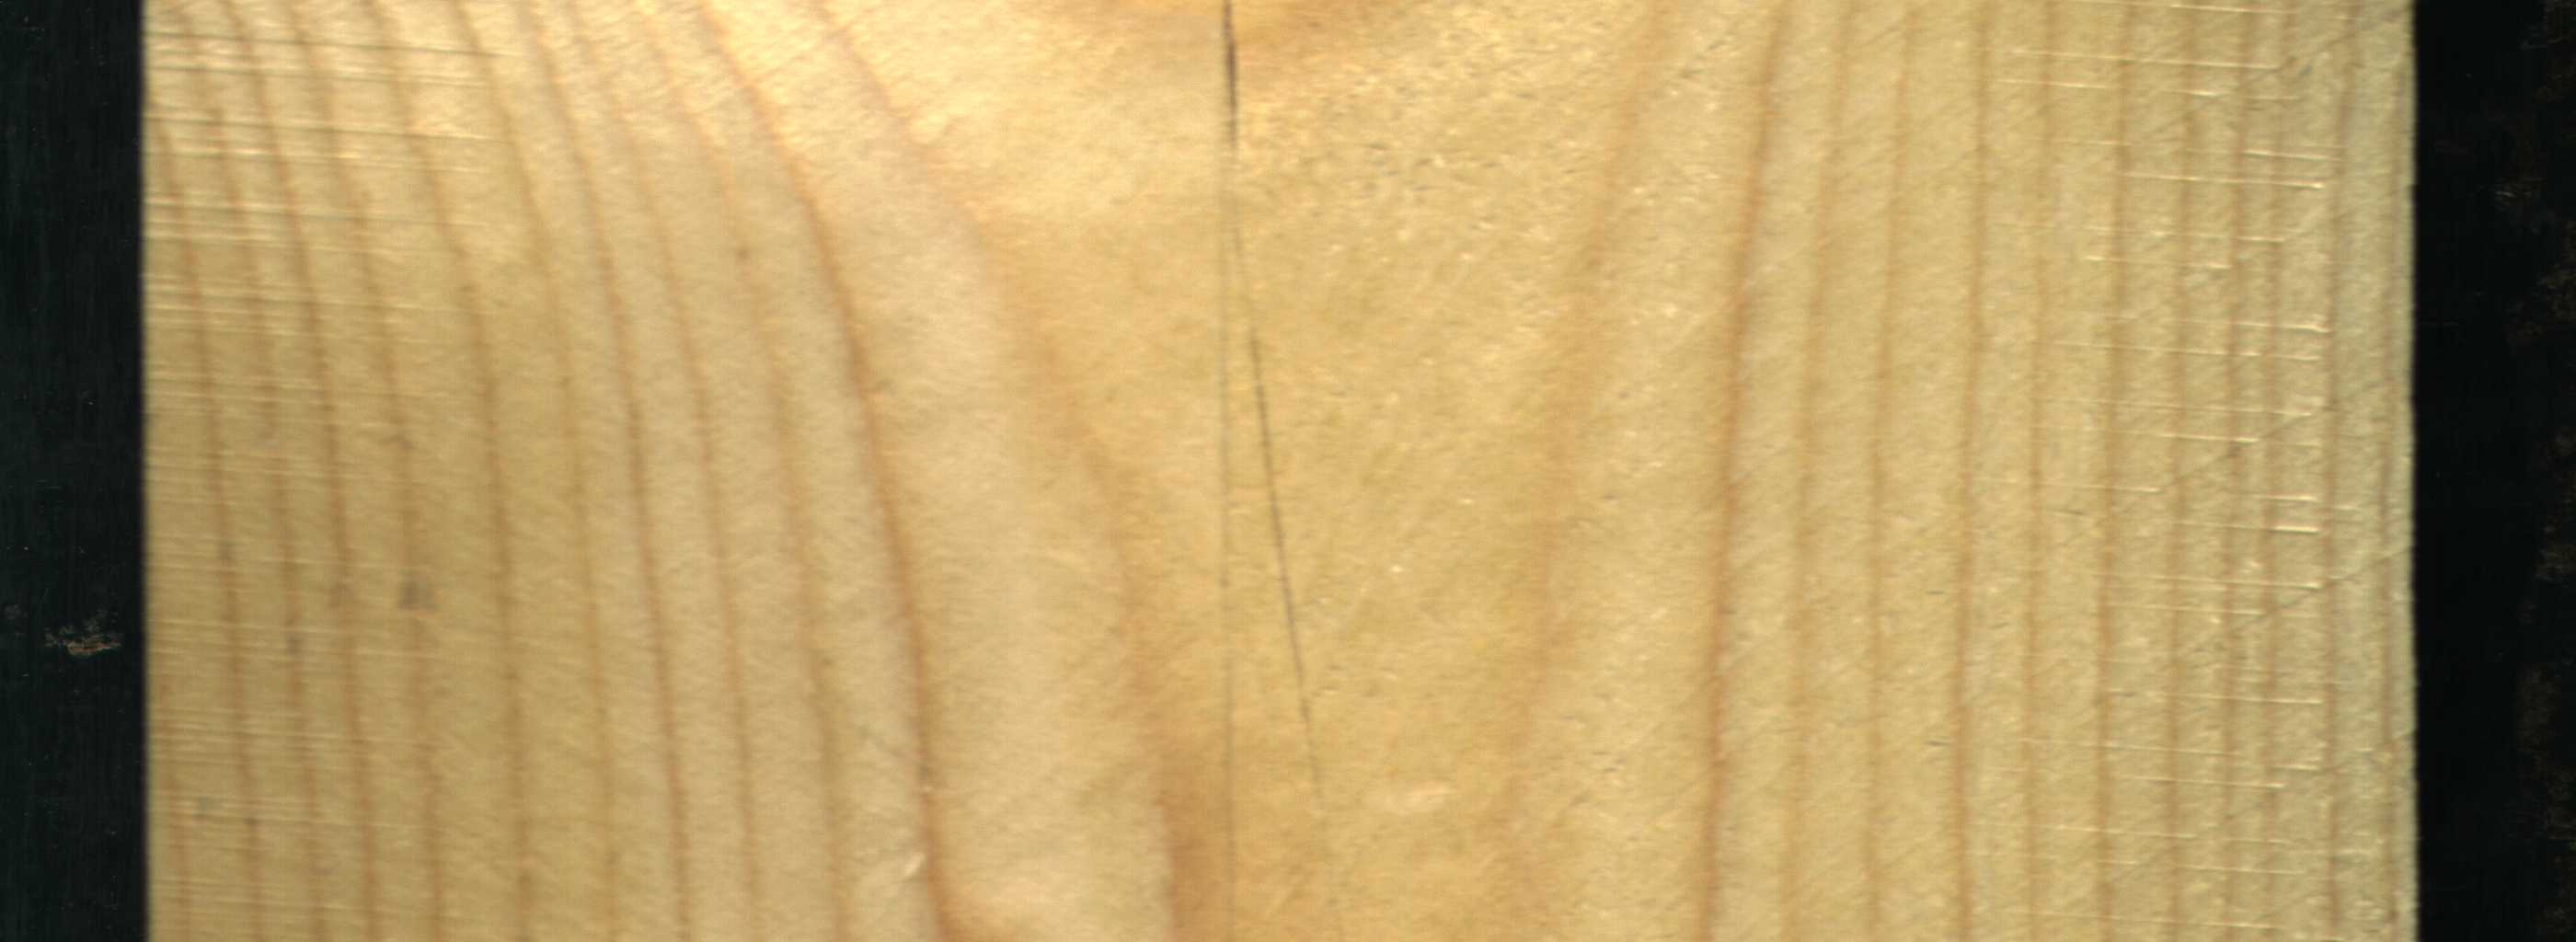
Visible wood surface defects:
Crack
Crack